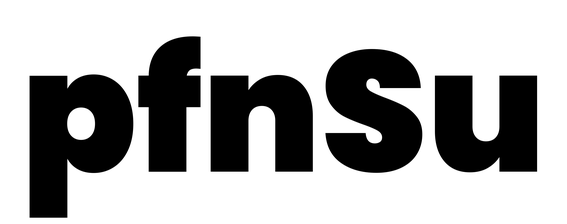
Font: Poppins-Black